Question: In order to use Java FX in Netbeans I installed java jdk 7 by <URL>.
According to a Netbeans <URL> I tried to enable JavaFX in the Java Platforms in Netbeans. The problem is that I have to enter the paths to FX:

Where is JavaFX located when installed with jdk7 by ppa?
(I checked the java version and it is '1.7.0_03'so FX should be included)
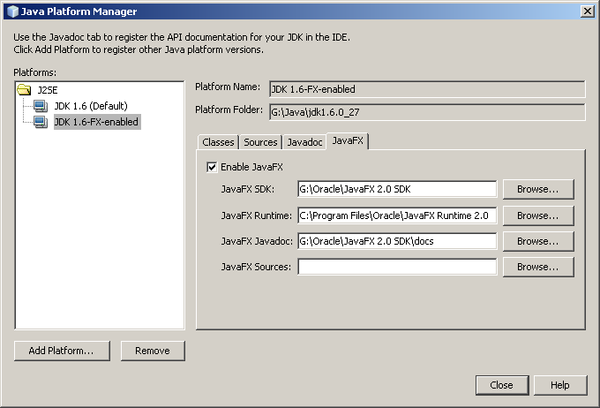
Answer: I don't think JavaFX is co-bundled in the version of Java which you installed.
I believe you (currently) need to:
1. Get the JavaFX Linux developer preview from Oracle separately to the Linux distribution of the JDK.
2. Follow the installation instructions in the official JavaFX preview for Linux release notes.
3. Supplement that with information from weiqi gao's blog if you need help on getting the JavaFX supported media codecs working under Linux.
4. Follow the instructions from NetBeans to setup a JavaFX platform under NetBeans.